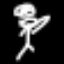
Label: angel